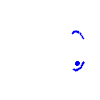
Particle: pion